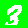
Digit: 3